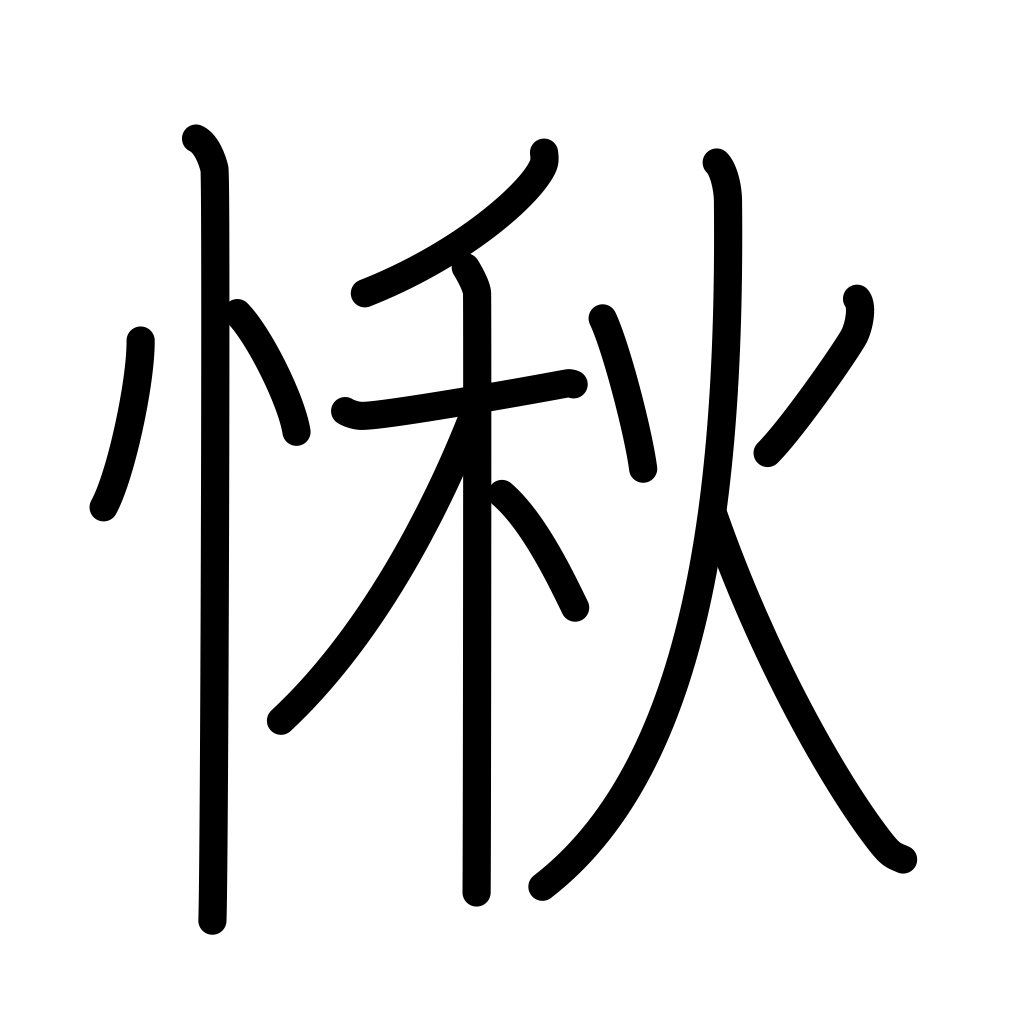
Meaning: respect